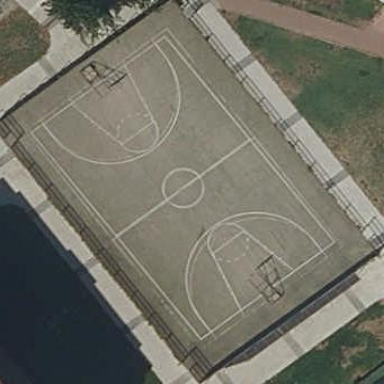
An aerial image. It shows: Basketball court with asphalt surface.